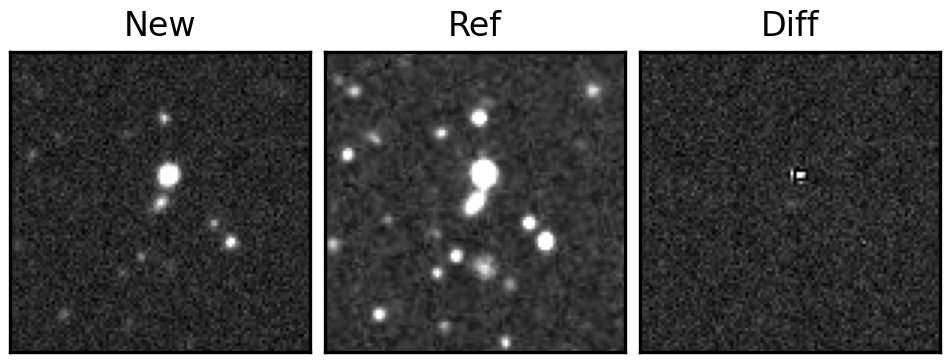
Label: real